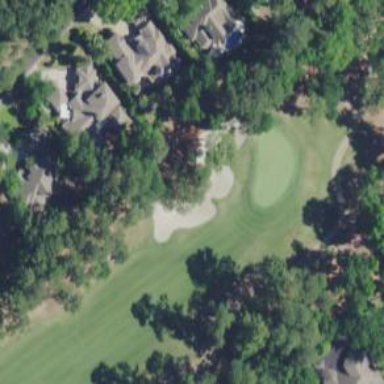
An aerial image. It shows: Sandy area is golf bunker.